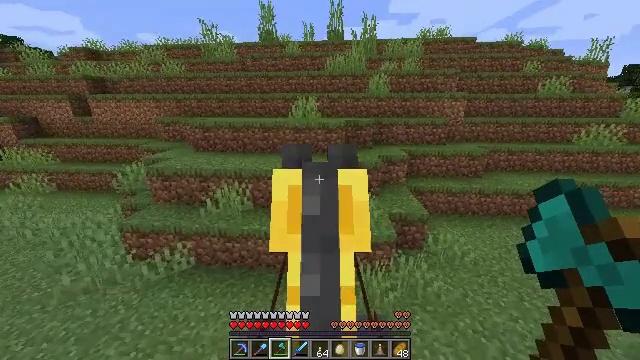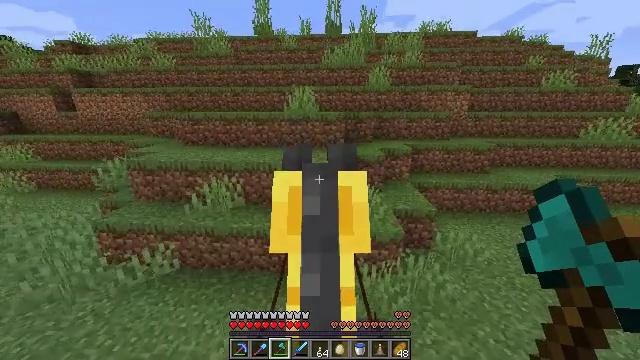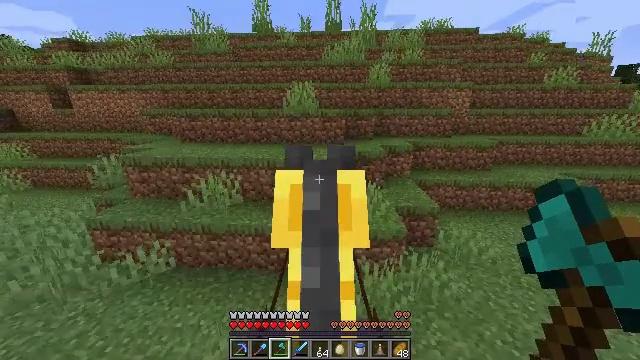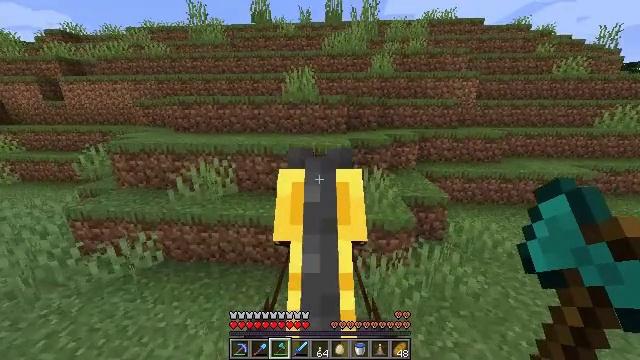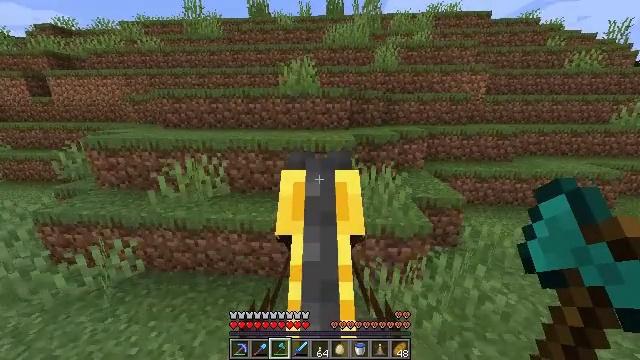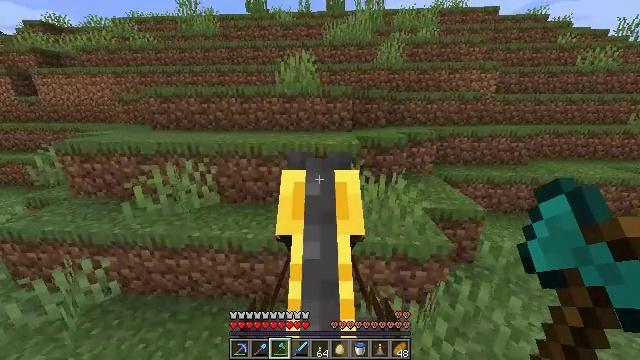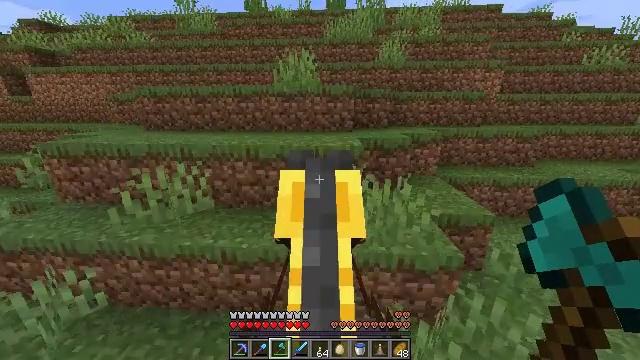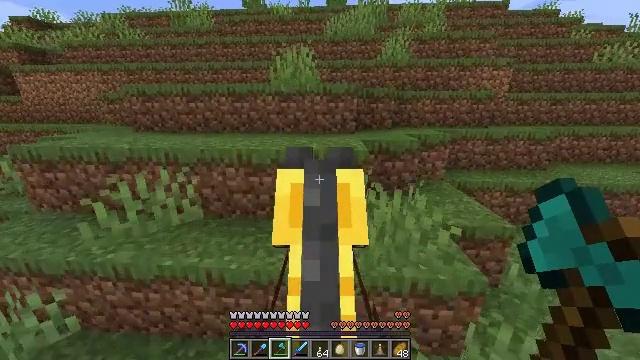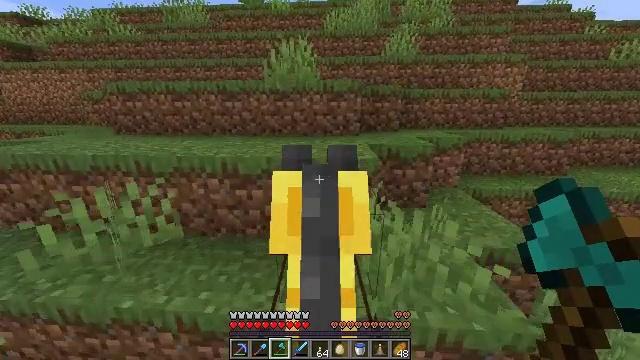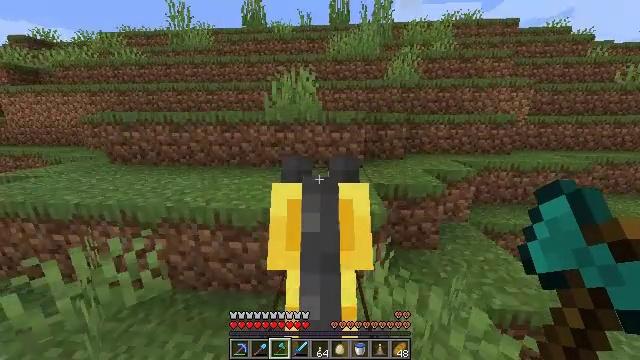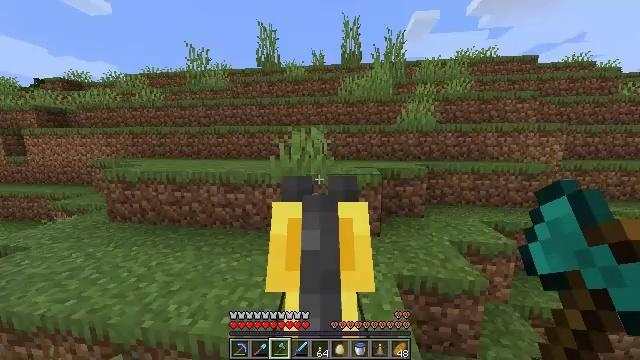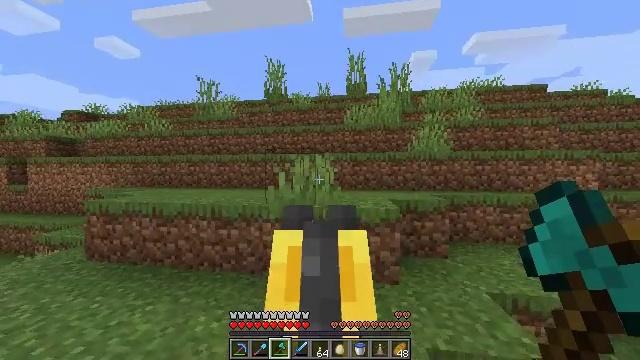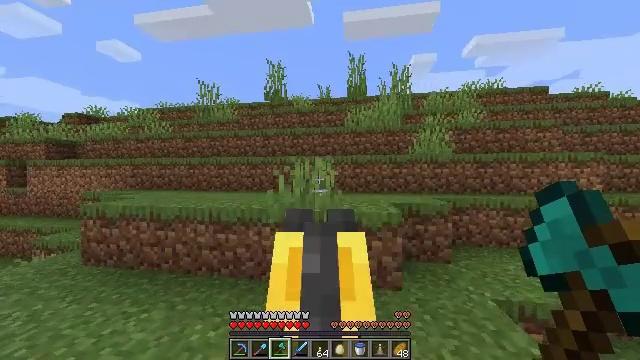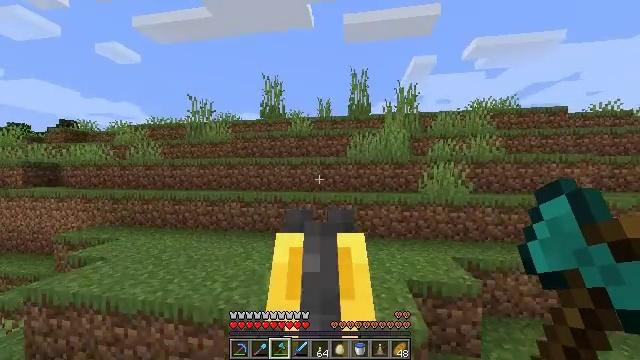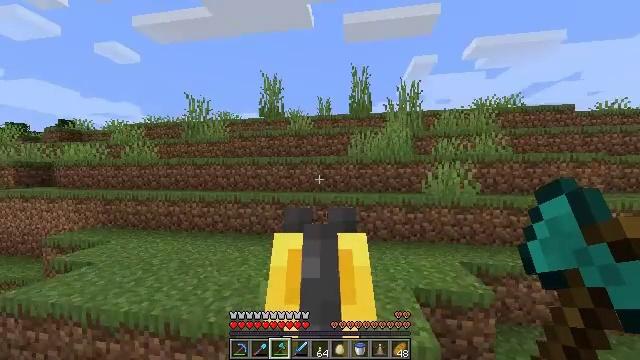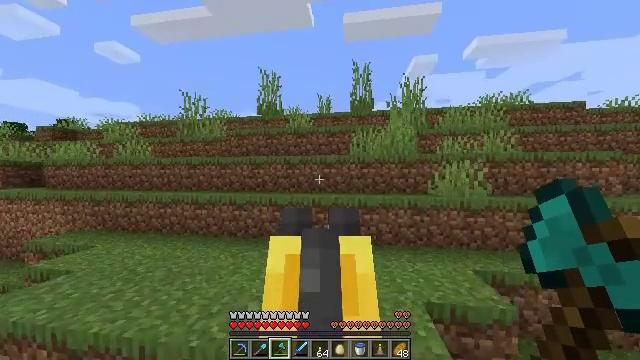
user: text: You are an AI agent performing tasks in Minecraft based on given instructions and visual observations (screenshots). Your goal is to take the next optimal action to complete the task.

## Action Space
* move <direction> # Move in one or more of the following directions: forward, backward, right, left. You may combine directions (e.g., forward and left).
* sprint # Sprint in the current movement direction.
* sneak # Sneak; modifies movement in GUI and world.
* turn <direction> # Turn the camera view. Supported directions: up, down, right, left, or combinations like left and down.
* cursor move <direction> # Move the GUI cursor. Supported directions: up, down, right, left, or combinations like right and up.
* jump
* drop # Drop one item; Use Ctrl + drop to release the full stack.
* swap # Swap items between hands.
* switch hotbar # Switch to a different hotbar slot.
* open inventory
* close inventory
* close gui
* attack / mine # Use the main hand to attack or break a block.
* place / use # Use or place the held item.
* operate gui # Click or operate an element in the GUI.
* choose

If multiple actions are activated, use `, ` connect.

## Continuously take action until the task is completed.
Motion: motion action
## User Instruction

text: Break the sandstone to collect.
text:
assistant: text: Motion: move forward, sprint
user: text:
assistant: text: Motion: move forward, sprint
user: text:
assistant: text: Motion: move forward, sprint
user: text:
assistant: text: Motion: move forward, sprint
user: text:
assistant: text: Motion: move forward, sprint
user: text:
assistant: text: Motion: move forward, sprint
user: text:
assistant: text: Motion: move forward, sprint
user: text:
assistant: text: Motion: move forward, sprint
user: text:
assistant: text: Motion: move forward, sprint, turn left and up
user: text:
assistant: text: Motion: move forward, sprint, turn left and up
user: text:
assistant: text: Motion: move forward, sprint, turn up
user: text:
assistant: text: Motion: move forward, sprint
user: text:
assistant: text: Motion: move forward, sprint
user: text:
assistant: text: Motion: move forward, sprint
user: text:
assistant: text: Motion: move forward, sprint
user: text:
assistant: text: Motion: move forward, sprint
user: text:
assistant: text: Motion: move forward, sprint
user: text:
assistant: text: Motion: move forward, sprint
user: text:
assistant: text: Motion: move forward, sprint
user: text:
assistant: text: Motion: move forward, sprint, turn down
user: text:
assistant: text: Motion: move forward, sprint, turn down
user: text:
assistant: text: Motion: move forward, sprint, turn down
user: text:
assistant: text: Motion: move forward, sprint
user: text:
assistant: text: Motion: move forward, sprint
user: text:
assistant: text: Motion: move forward, sprint
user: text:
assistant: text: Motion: move forward, sprint
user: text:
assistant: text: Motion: move forward, sprint
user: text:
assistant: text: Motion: move forward, sprint
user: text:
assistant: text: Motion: move forward, sprint
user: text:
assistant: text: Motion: move forward, sprint